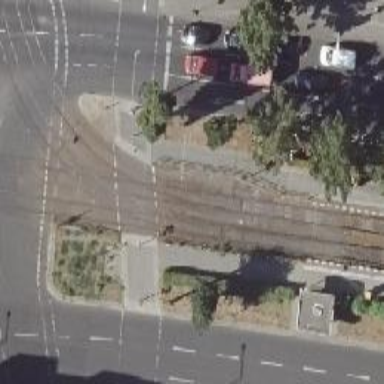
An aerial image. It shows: Tram stop position for public transport.